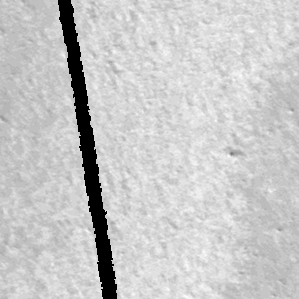
Label: frost